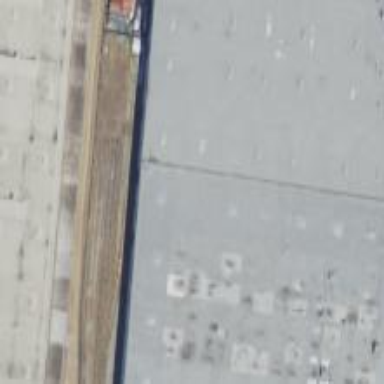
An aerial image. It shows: Warehouse.